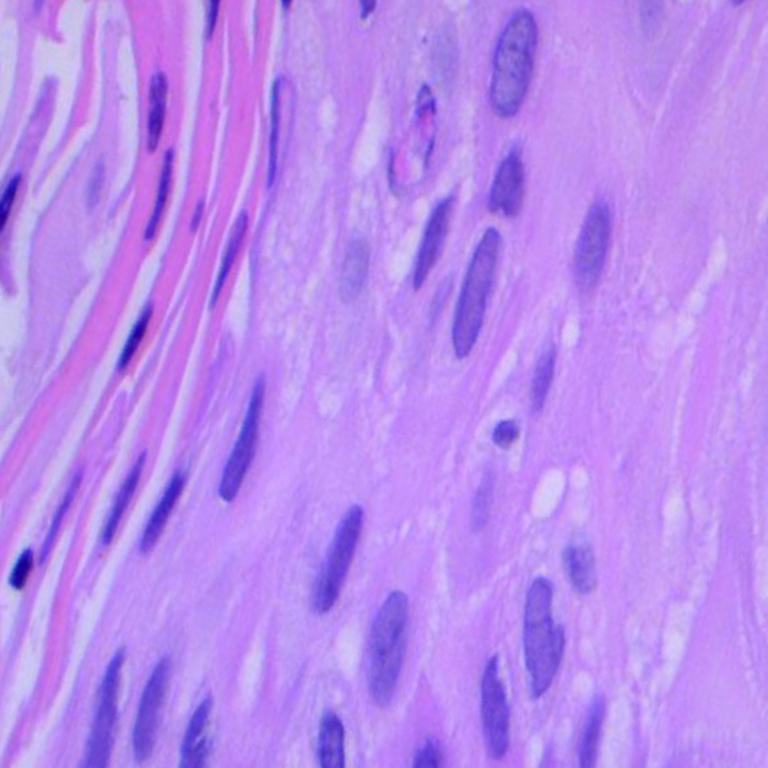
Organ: lung
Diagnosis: squamous carcinomas